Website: macys
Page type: customer-info-address
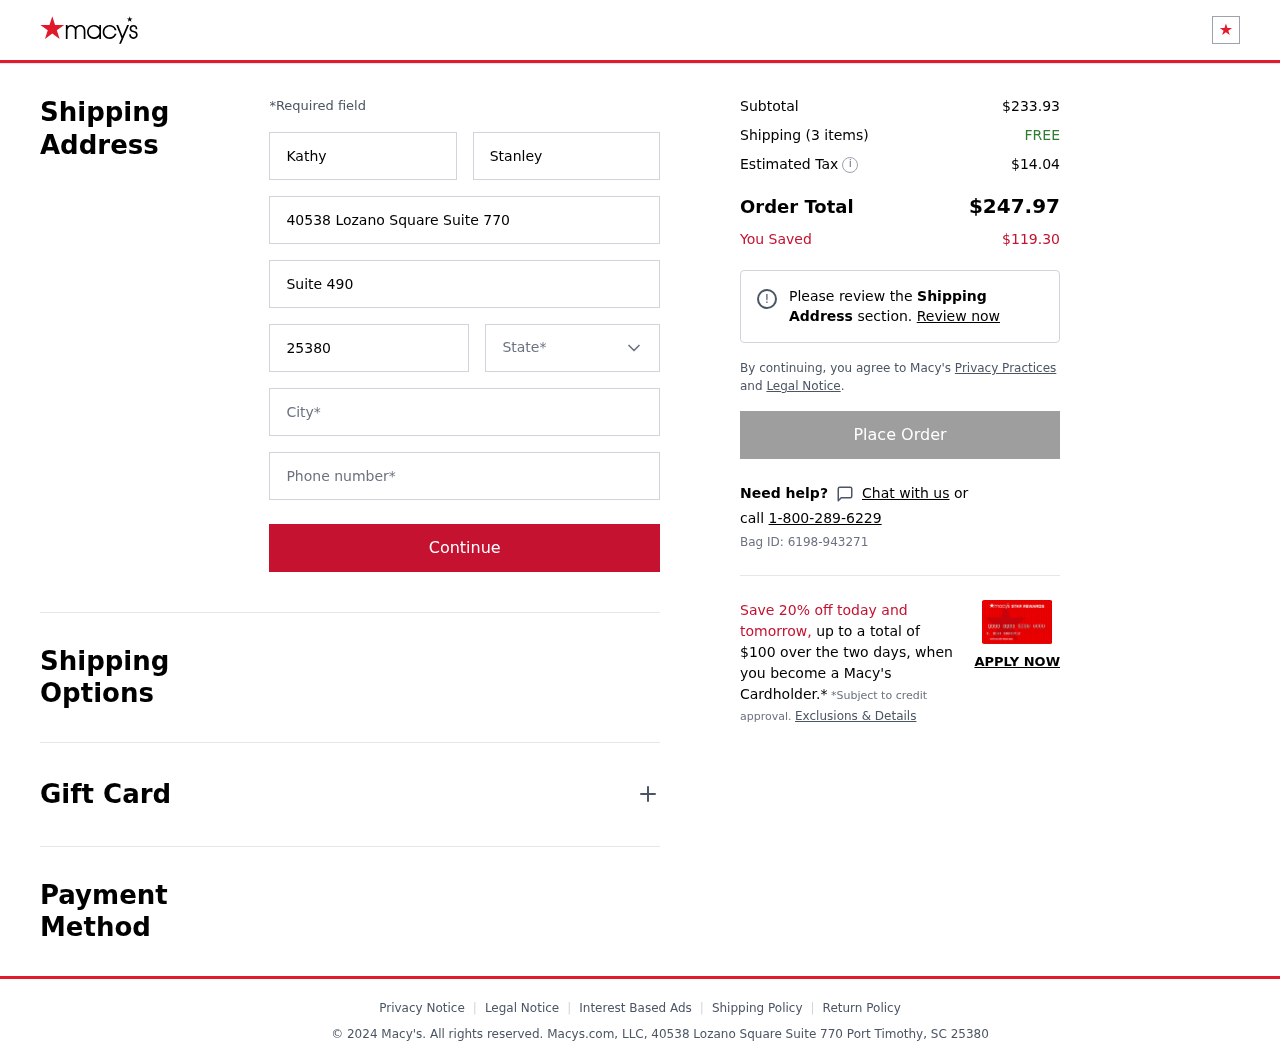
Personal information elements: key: PII_CITY
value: Port Timothy
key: PII_FIRSTNAME
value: Kathy
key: PII_LASTNAME
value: Stanley
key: PII_PHONE
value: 8746717715
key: PII_POSTCODE
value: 25380
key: PII_STATE
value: South Carolina
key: PII_STREET
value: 40538 Lozano Square Suite 770
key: PII_STREET2
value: Suite 490
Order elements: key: ORDER_SUBTOTAL
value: $233.93
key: ORDER_NUM_ITEMS
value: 3
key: ORDER_SHIPPING_COST
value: FREE
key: ORDER_TAX
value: $14.04
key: ORDER_TOTAL
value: $247.97
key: ORDER_SAVINGS
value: $119.30
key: ORDER_BAG_ID
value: Bag ID: 6198-943271